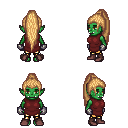
a pixel art fantasy rpg character, female body template, orc, green skin, maroon tunic, gold greaves, light blonde extra-long topknot hairstyle, metal gloves, maroon shoes, four views (front, back, left, right), 2x2 character sprite sheet, small pixel art, hard edges, no anti-aliasing